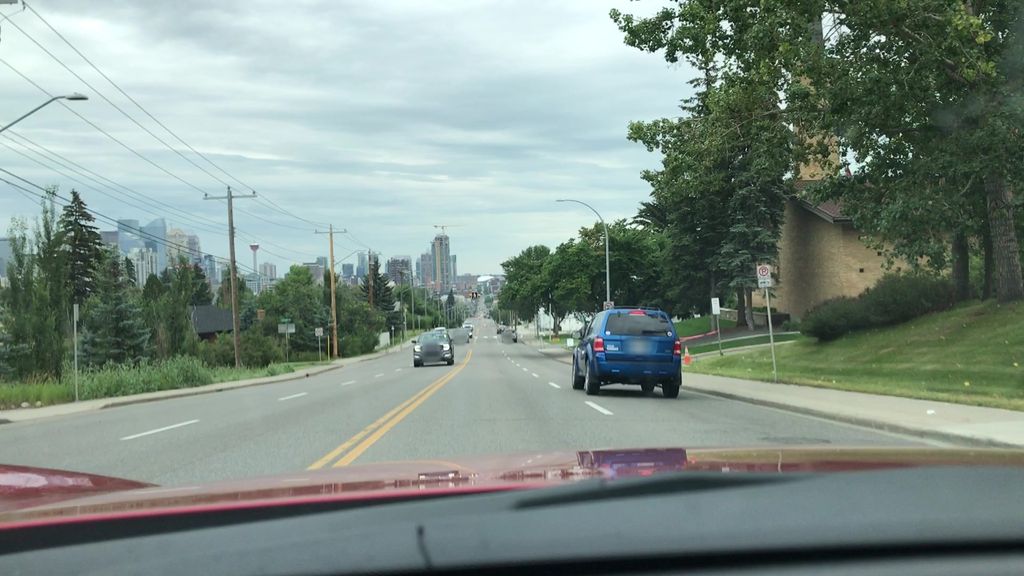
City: calgary